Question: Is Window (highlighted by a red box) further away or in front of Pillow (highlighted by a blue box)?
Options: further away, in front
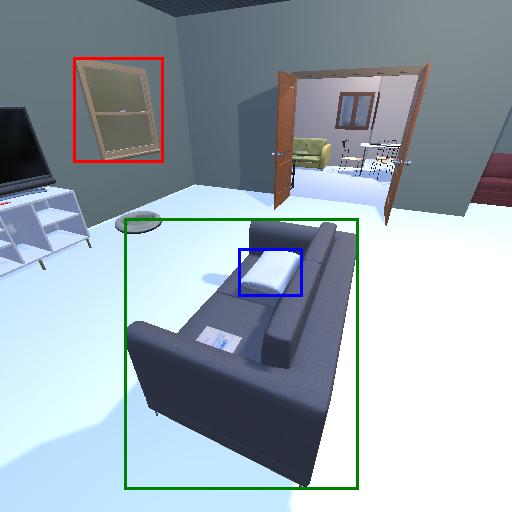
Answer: further away